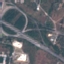
Label: Highway